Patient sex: M
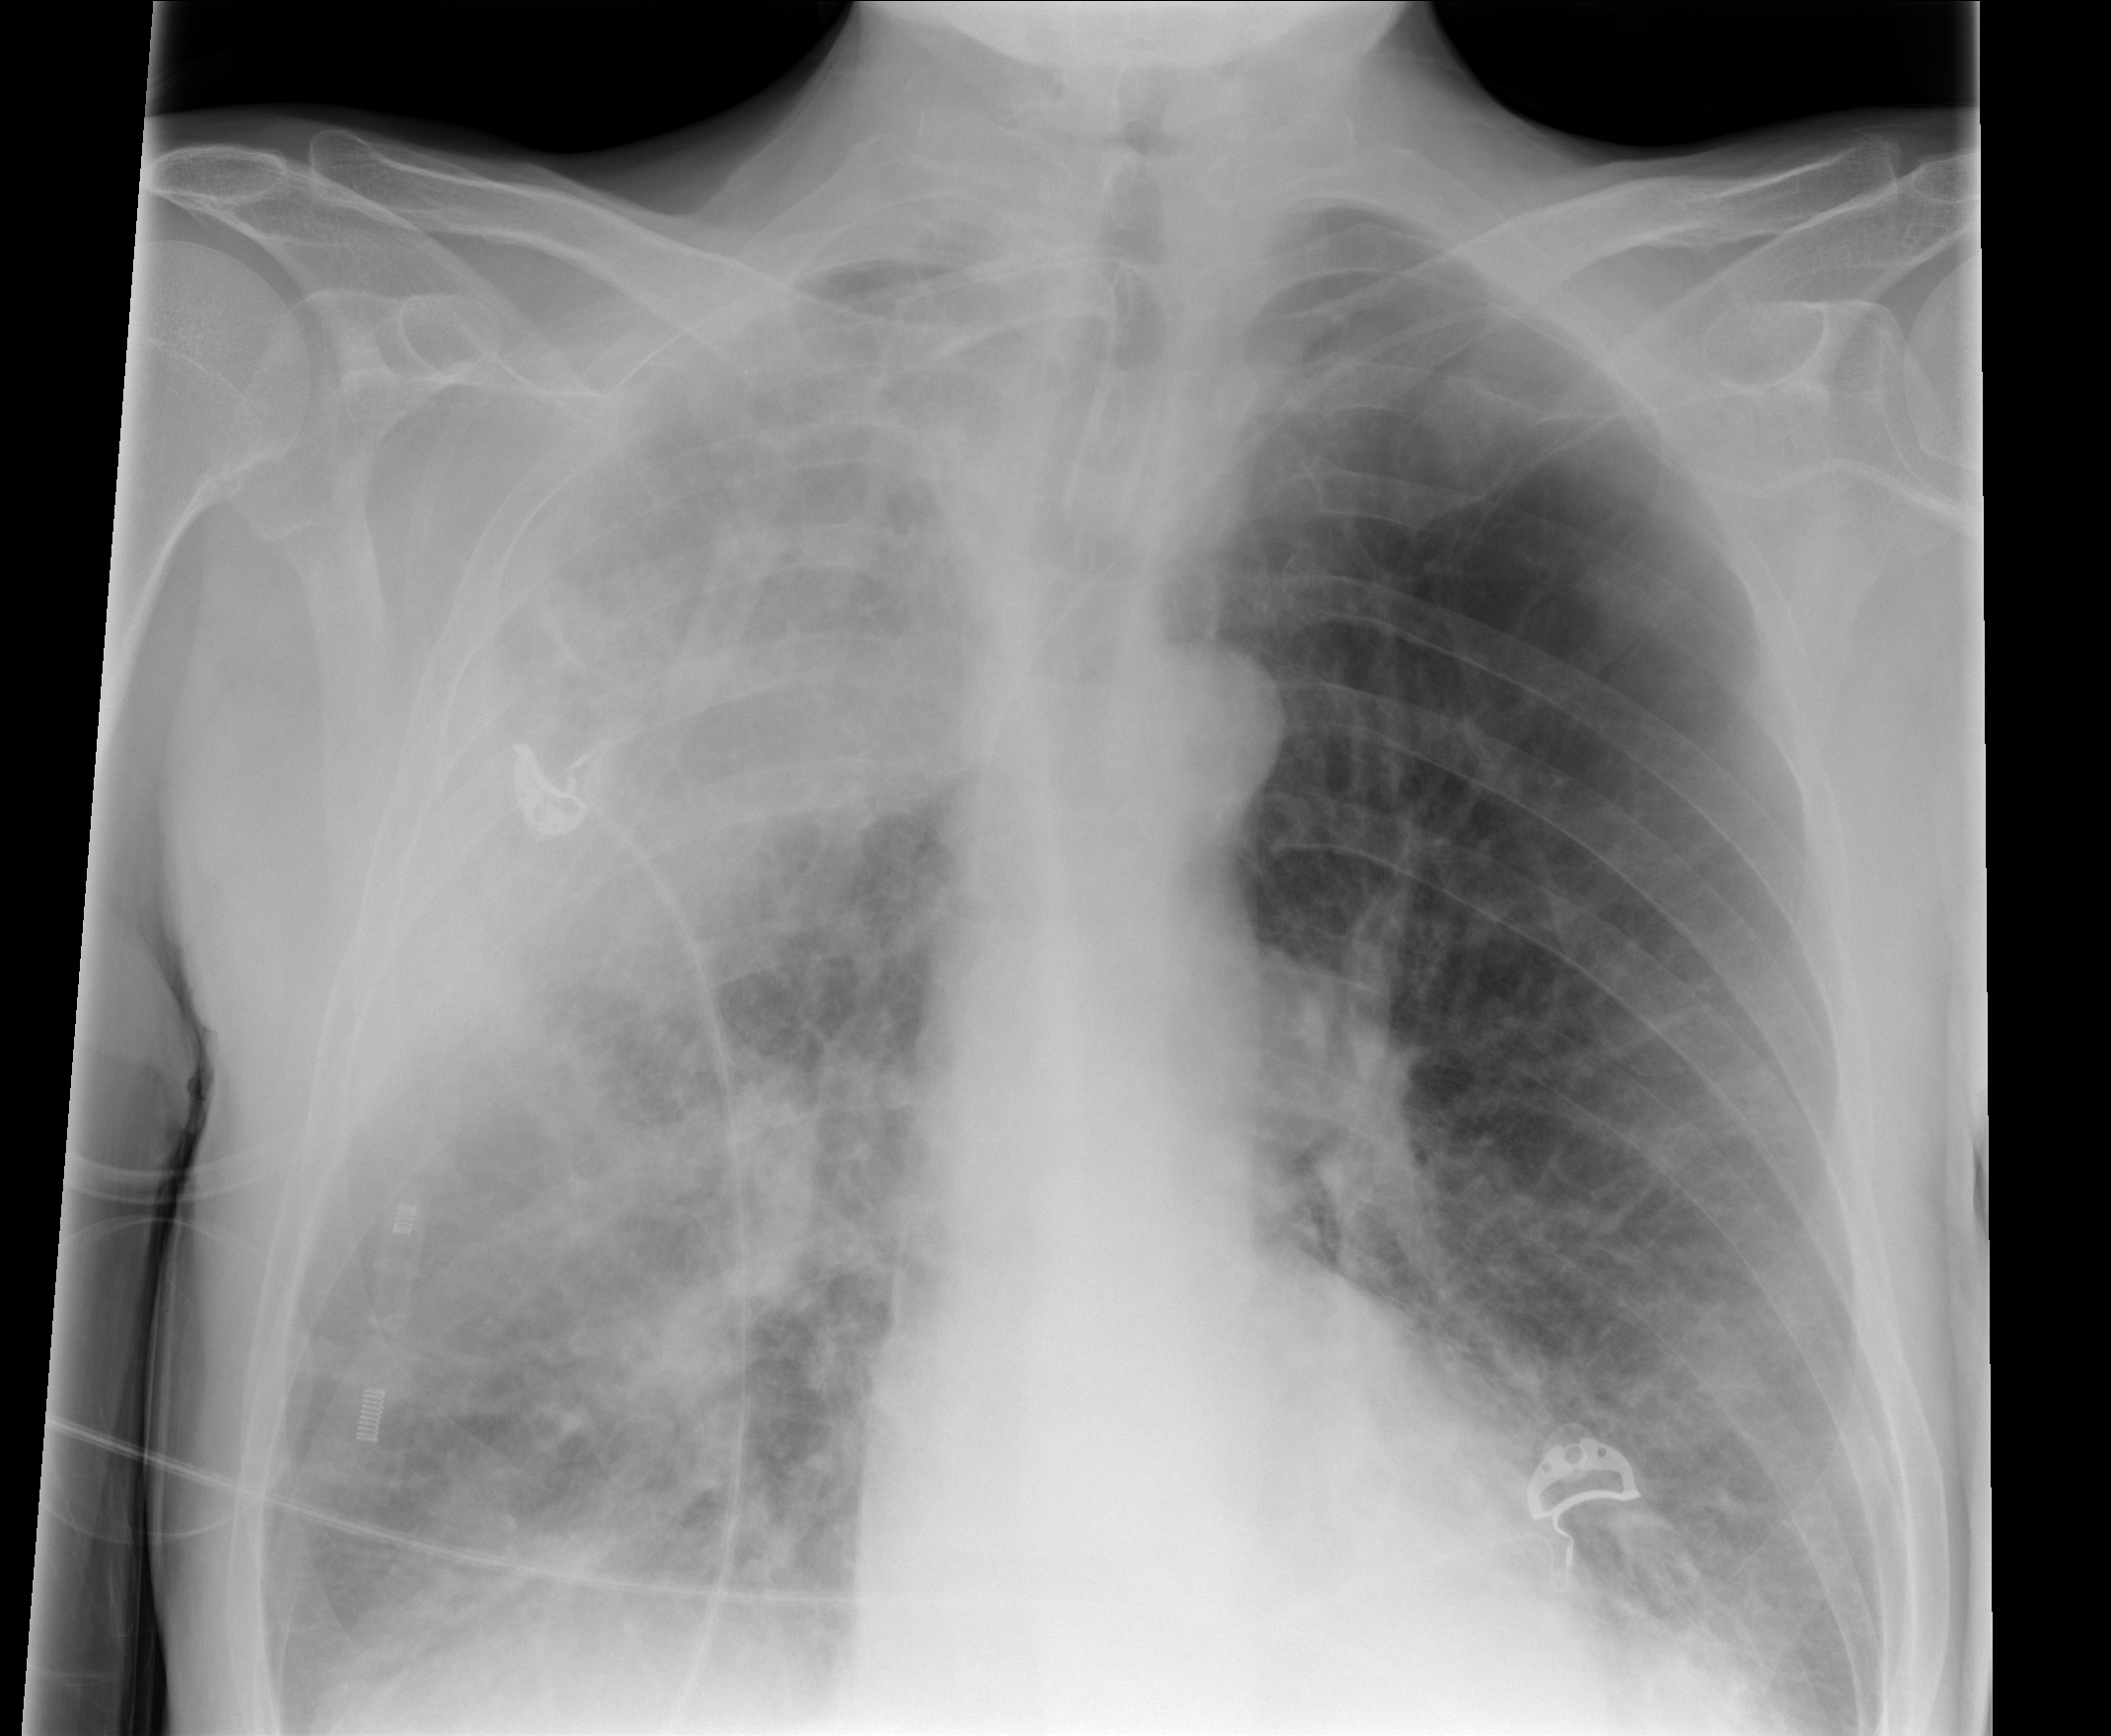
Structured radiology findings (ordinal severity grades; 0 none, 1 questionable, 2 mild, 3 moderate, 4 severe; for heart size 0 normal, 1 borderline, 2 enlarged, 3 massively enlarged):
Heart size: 0
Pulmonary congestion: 0
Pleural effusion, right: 1
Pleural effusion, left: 1
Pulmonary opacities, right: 3
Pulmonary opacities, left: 0
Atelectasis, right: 3
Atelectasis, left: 0